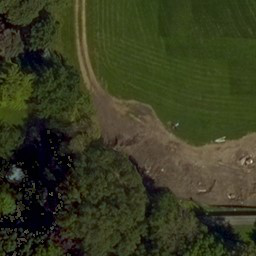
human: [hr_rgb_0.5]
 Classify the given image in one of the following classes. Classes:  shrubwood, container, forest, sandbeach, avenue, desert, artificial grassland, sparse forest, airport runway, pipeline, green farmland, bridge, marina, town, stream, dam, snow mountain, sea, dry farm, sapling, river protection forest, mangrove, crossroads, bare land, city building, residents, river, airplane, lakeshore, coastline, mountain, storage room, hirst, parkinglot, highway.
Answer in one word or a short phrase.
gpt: artificial grassland